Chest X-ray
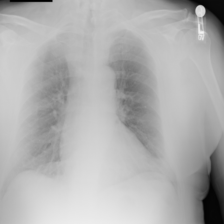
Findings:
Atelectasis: negative
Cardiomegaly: negative
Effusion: negative
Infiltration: negative
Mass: negative
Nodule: negative
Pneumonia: negative
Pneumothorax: negative
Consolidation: negative
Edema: negative
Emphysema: negative
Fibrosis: negative
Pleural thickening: negative
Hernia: negative